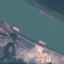
Land use / land cover: River